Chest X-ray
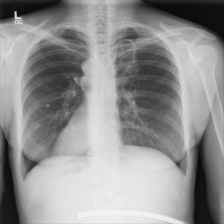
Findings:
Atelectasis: negative
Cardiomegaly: negative
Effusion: negative
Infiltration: negative
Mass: negative
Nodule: negative
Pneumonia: negative
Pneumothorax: negative
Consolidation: negative
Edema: negative
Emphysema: negative
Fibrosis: negative
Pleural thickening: positive
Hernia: negative